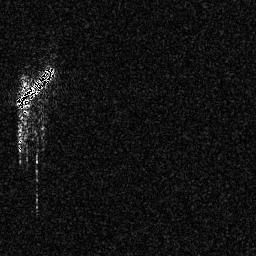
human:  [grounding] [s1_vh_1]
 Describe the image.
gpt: In the satellite image, there is  <ref>1 large ship </ref> <box>[[5, 25, 21, 42, 0]]</box> located at left.